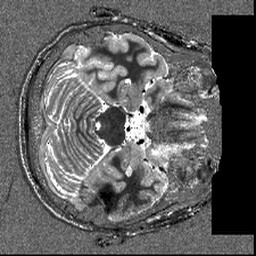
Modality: T1map
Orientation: axial
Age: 23
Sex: female